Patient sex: F
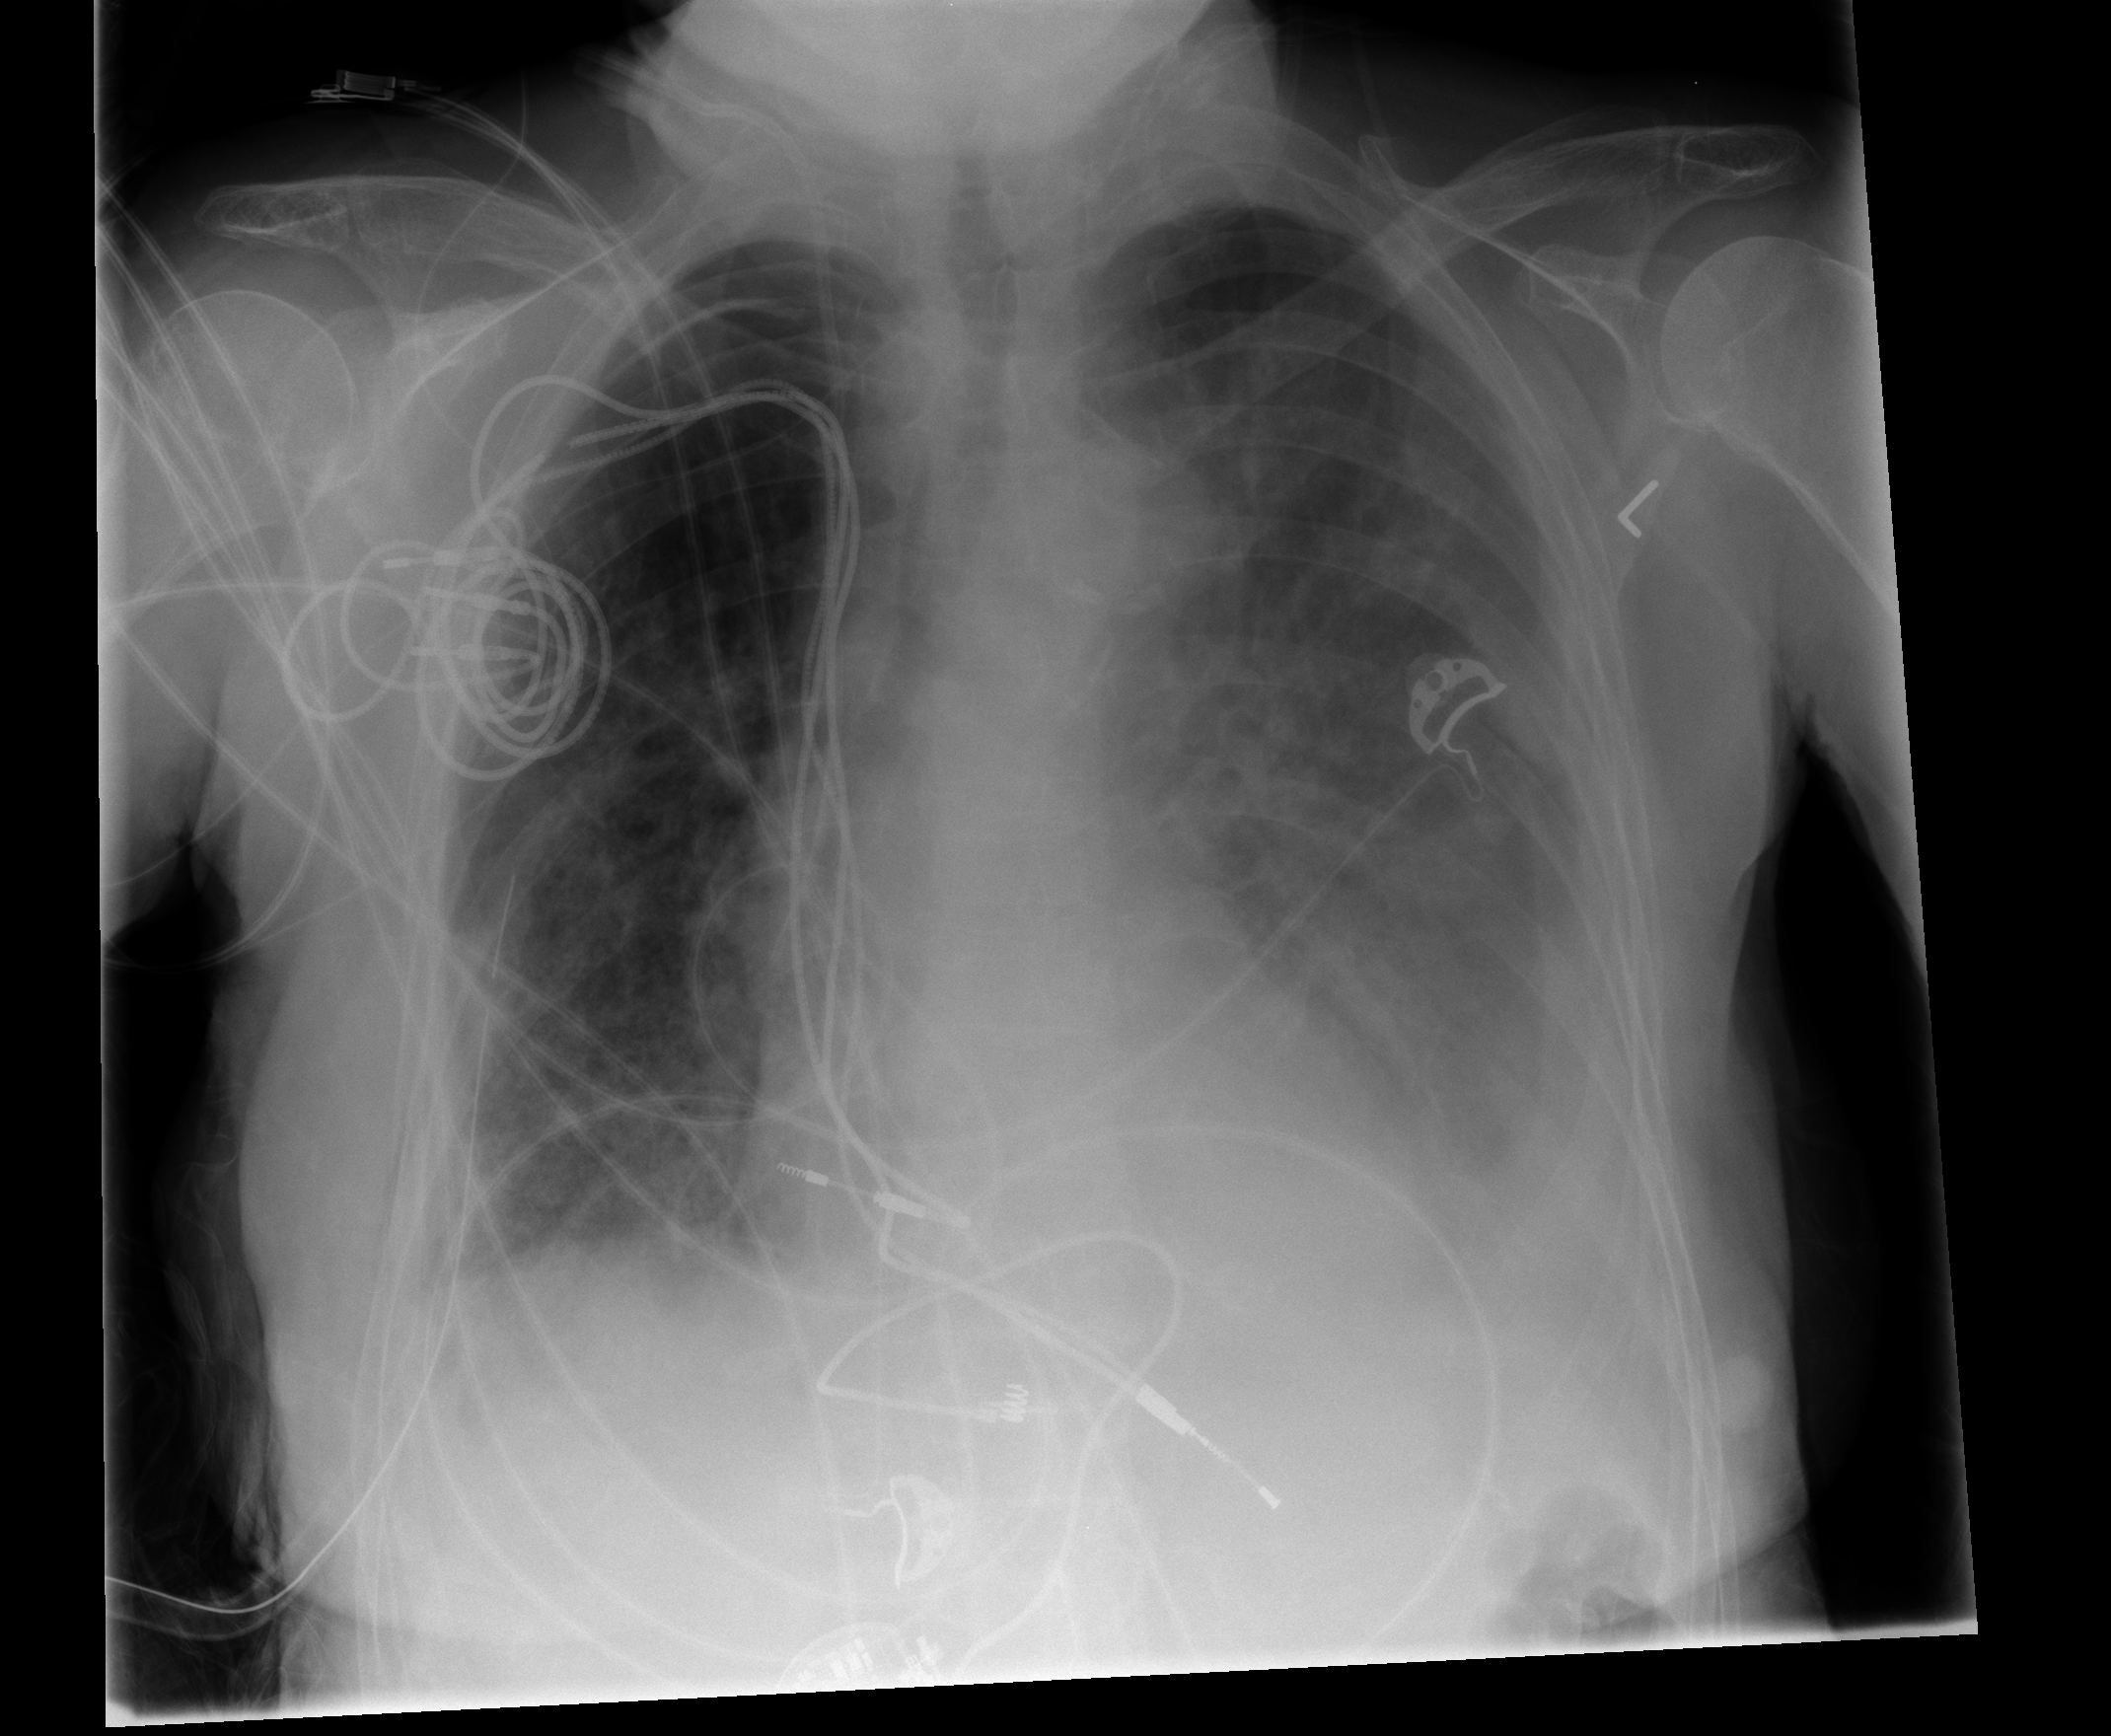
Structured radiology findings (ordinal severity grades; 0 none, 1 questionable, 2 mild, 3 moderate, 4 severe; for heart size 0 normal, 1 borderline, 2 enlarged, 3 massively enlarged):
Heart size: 0
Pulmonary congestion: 3
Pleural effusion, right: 2
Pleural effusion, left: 3
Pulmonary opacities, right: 2
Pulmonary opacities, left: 2
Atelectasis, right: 2
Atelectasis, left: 3